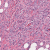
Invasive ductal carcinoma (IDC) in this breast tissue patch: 1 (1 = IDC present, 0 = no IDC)